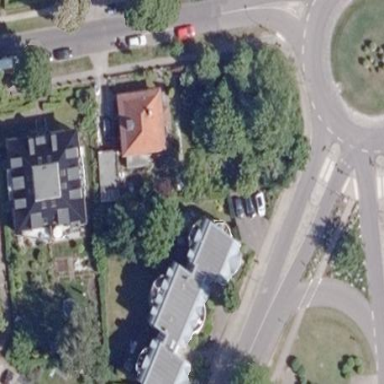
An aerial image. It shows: Apartment building with round-shaped roof.